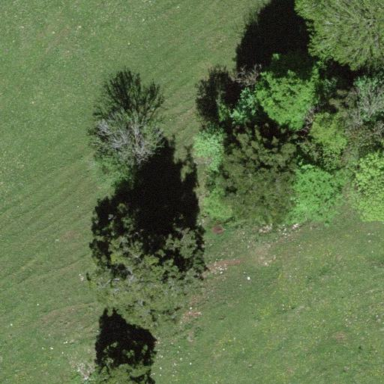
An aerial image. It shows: Forest area.